Question: Whenever I tried to open rc file in VC++ 2008, I get this error message.

The message said the file is corrupted, but I know the error message is not correct since I can open the resource file in another machine without any problem. I can't even open rc file from a project just created. I didn't have this problem before. I think this somehow is related to installation of VC++ 2010 Express. But that's just a guess. I tried several suggestions over google in vain.
Any idea how I can resolve this problem?
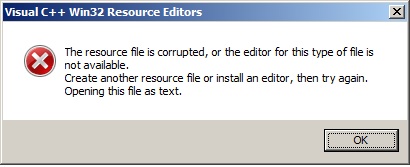
Answer: After following a series of suggestions for several hours from a wrong answerer, I found <URL> and Andy Larter's answer solved my problem.